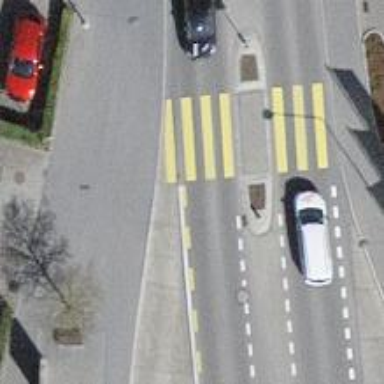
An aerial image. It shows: Footway with zebra crossing.